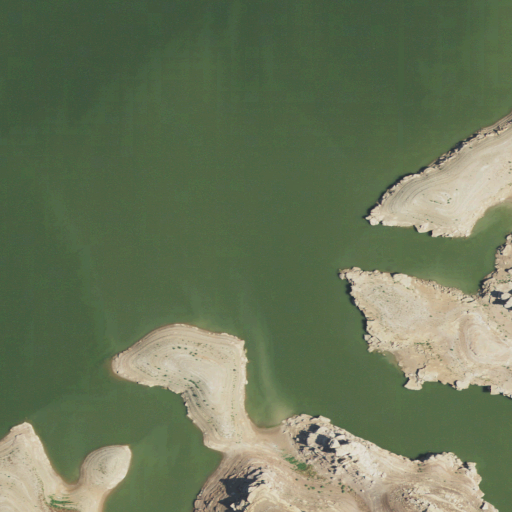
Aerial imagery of valley in Utah named Scorup Canyon containing open water, barren land, herbaceous wetlands, and grassland